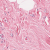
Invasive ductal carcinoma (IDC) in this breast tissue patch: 0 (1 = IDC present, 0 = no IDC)